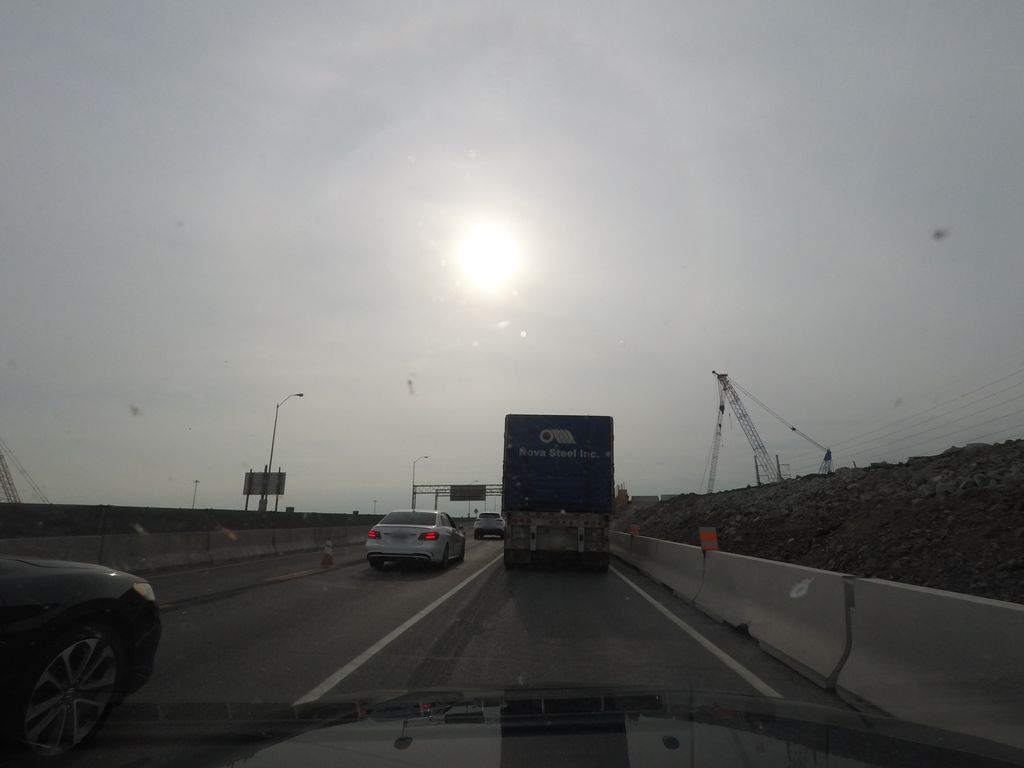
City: montreal